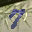
Label: 7